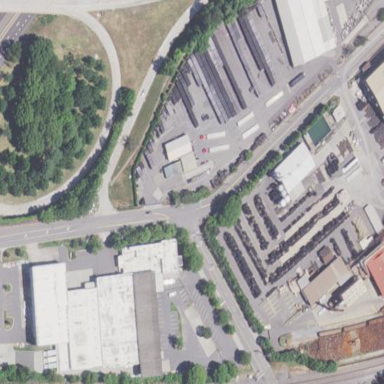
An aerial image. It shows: Industrial area.